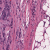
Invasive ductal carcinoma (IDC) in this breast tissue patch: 1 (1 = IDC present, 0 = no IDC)